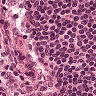
Metastatic tissue present: no